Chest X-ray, PA view. Patient: 69 years old, sex F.
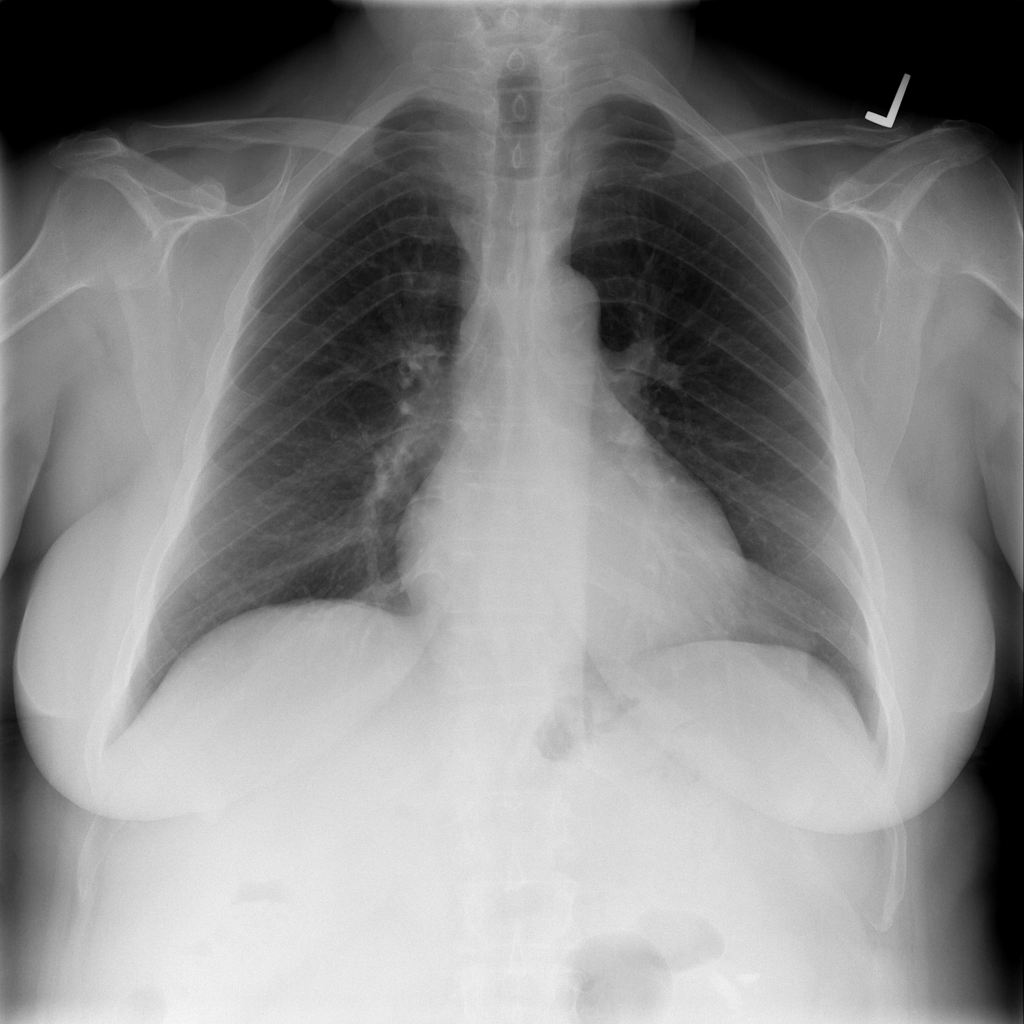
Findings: No Finding